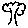
Label: tree